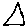
Label: triangle